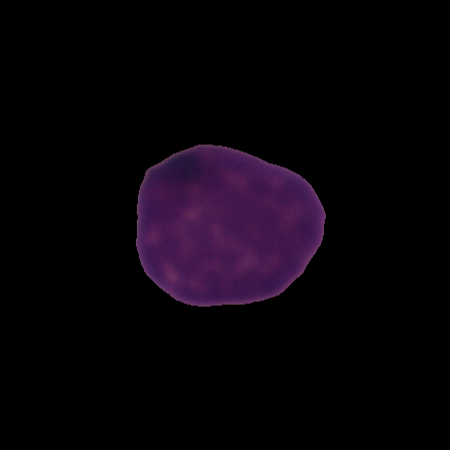
Label: healthy